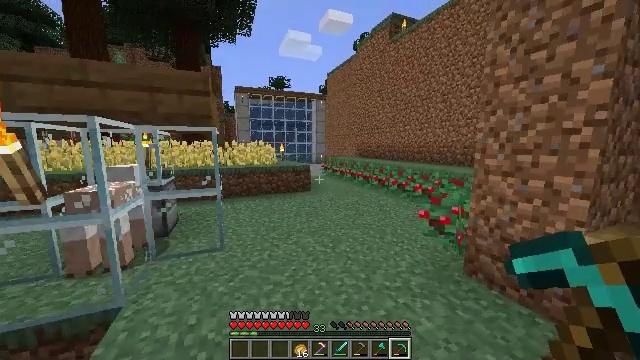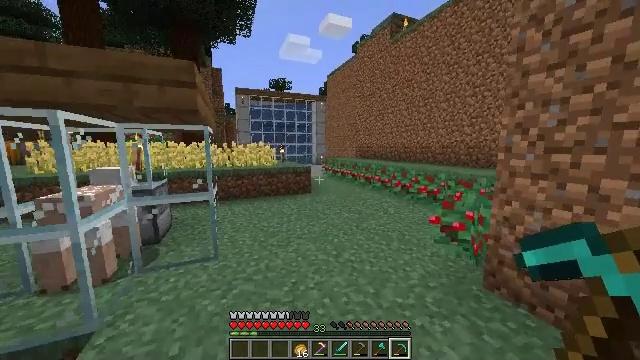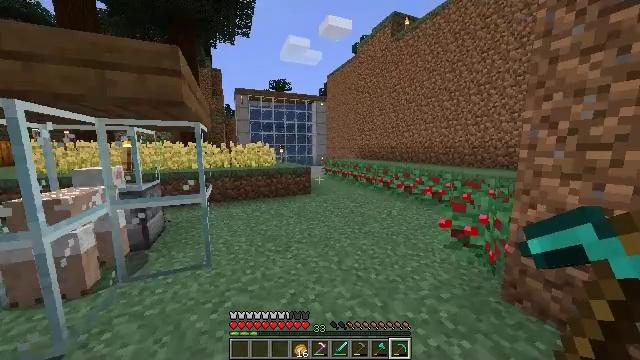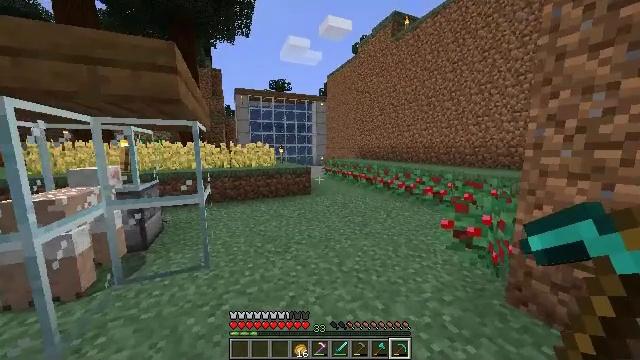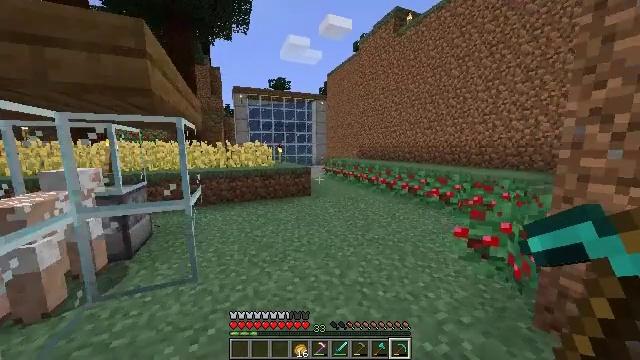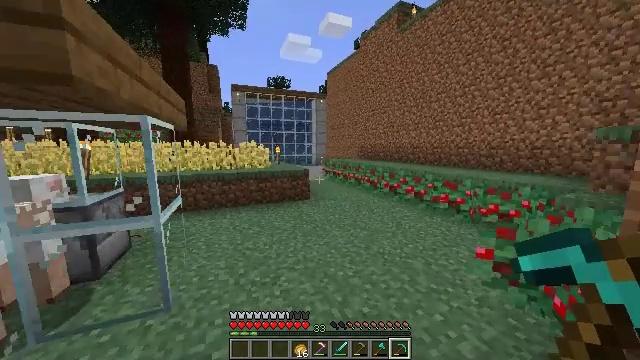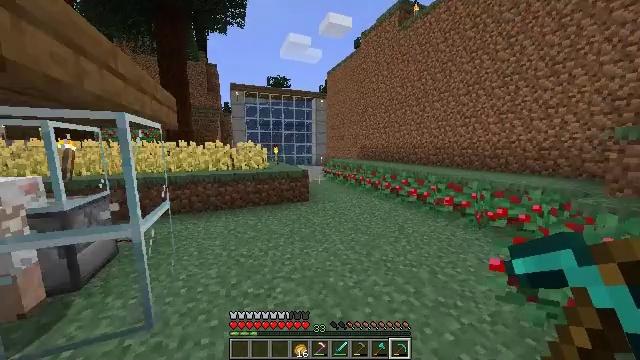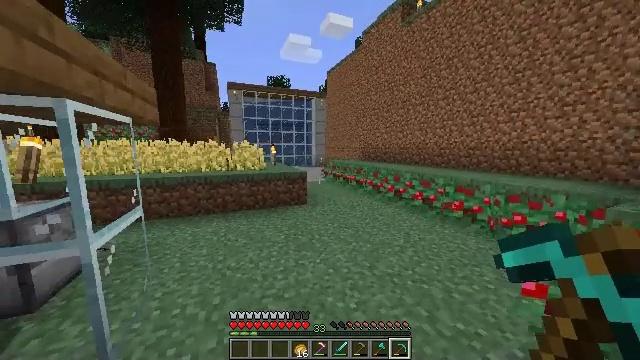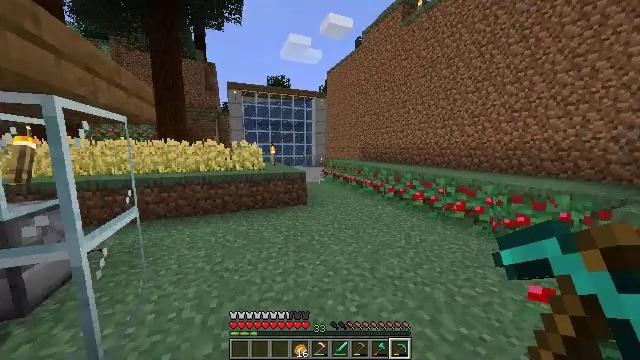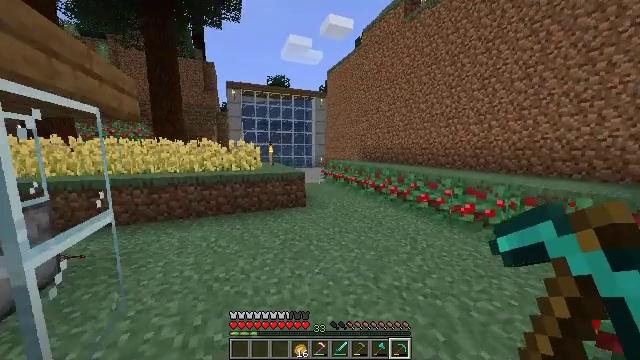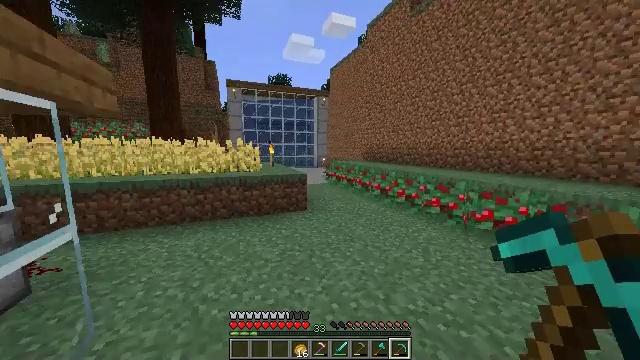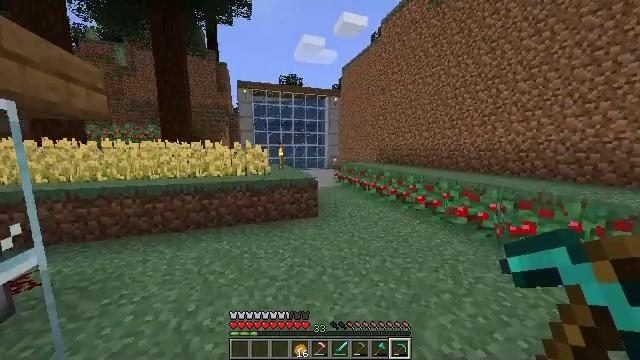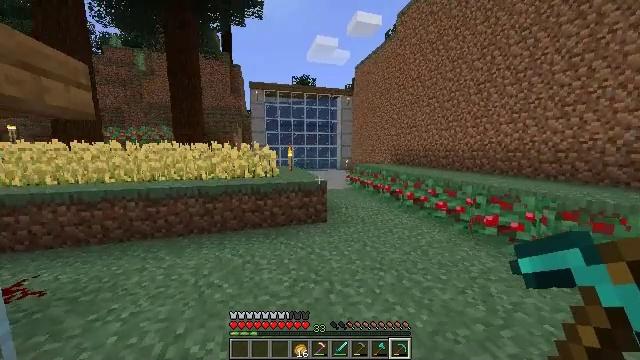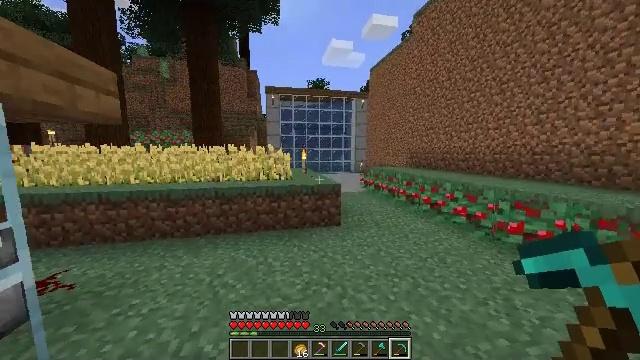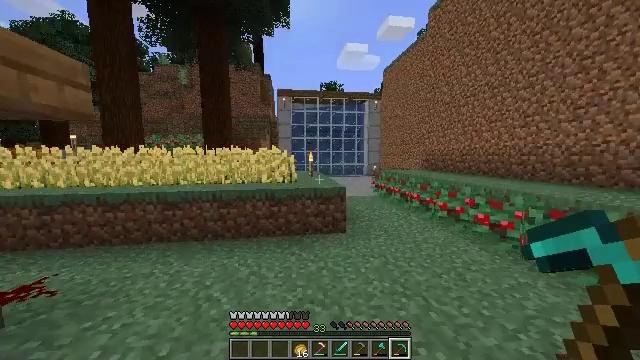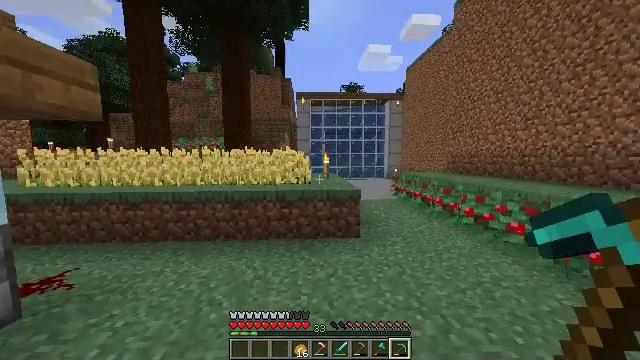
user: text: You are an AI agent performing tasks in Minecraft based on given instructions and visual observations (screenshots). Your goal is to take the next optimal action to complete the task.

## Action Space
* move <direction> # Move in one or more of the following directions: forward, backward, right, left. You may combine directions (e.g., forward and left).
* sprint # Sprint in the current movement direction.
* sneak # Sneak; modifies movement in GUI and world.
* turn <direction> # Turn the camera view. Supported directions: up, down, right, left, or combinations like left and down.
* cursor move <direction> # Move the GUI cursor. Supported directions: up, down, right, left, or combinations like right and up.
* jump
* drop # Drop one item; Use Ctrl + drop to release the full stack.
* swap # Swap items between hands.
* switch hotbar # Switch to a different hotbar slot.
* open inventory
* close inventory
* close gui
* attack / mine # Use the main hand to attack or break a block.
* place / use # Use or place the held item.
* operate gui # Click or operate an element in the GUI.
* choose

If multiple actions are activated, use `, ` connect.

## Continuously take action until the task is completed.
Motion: motion action
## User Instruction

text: Dig up carrots from the soil.
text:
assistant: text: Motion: move forward, sprint
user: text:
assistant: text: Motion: move forward
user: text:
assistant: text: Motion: move forward
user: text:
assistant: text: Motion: move forward
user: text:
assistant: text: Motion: move forward, sprint
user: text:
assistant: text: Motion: move forward, sprint
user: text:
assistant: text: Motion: move forward, sprint
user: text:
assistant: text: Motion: move forward, sprint
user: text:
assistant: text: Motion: move forward, sprint
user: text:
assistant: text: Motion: move forward
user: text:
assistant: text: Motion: move forward, turn left
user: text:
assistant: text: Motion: move forward and move right, turn left
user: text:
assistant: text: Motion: move forward and move right, turn left
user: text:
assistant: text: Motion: move forward and move right, sprint, turn left
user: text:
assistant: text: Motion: move forward and move right, sprint, turn left
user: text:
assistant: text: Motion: move forward, sprint, turn left
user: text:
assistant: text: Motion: move forward, sprint, turn left
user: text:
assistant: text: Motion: move forward
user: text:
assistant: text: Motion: move forward
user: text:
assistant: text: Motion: move forward
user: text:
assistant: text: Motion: move forward, turn right
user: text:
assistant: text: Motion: move forward, turn right and down
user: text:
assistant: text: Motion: move forward, turn right and down
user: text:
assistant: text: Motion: move forward, jump
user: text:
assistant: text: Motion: move forward, jump
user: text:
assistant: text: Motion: move forward, jump
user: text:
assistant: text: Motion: move forward, jump
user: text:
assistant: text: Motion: move forward, jump
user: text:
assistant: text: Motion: move forward, jump
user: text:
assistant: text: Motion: move forward, jump